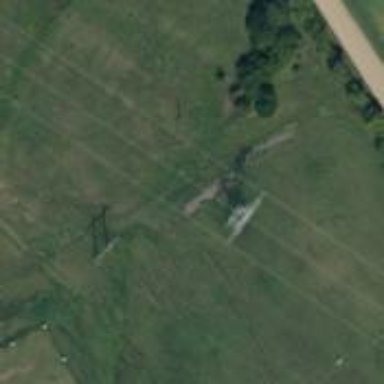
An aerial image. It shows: Power tower.